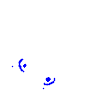
Particle: electron